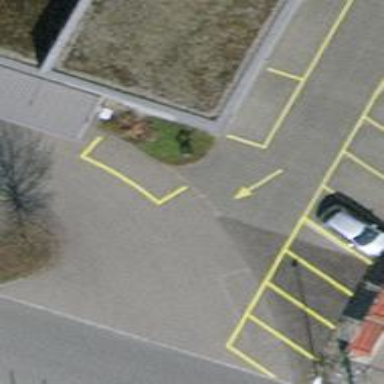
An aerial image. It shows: Asphalt parking aisle designated as service road.